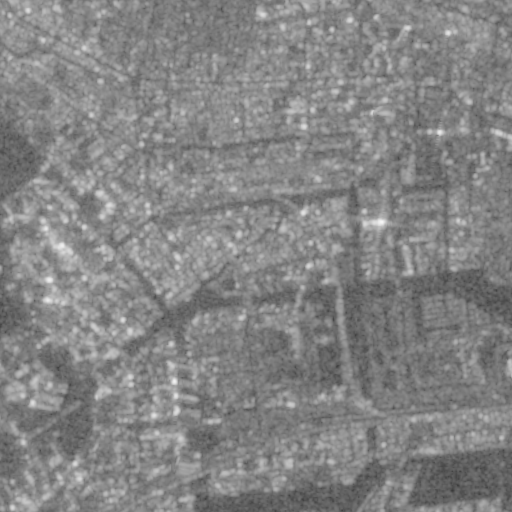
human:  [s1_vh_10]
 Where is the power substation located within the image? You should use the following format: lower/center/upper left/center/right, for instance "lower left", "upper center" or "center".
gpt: The power substation is located in the lower left of the image.
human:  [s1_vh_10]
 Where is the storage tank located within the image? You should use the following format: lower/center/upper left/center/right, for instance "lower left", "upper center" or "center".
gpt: The storage tank is located in the upper right of the image.
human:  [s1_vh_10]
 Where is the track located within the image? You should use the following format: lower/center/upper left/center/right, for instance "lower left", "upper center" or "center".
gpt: The track is located in the lower right of the image.
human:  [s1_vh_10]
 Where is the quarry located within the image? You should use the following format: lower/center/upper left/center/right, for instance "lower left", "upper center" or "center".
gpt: There is no quarry in the image.

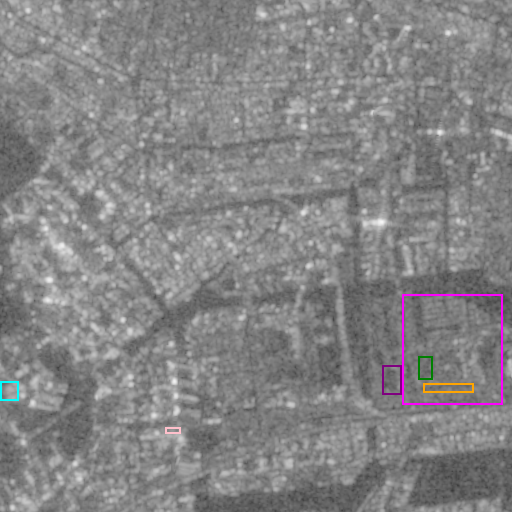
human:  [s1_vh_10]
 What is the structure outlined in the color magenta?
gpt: The structure outlined in magenta is a park.
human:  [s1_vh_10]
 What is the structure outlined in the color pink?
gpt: The structure outlined in pink is a parking garage.
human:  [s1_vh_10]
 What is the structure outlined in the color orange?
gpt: The structure outlined in orange is a parking lot.
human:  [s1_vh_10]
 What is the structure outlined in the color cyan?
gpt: The structure outlined in cyan is a power substation.
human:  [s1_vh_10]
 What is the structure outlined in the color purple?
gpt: The structure outlined in purple is a stadium.
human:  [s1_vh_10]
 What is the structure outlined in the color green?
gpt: The structure outlined in green is a track.
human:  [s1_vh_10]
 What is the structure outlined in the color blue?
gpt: There is no blue outline.